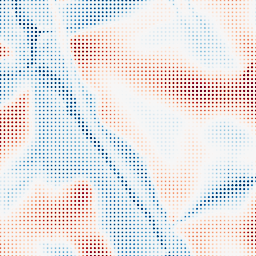
Category: edge_preserving
Decomposition family: guided
Decomposition parameters: radius: 32
eps: 0.001
Upsampling method: sinc_blackman
Upsampling parameters: scale: 8
kernel_size: 4
Upsampling scale: 8